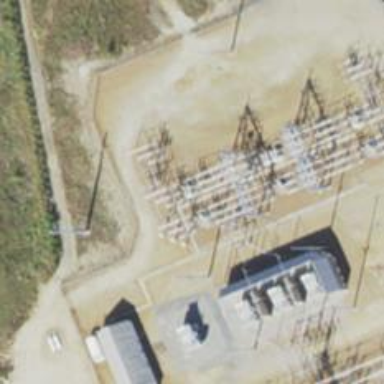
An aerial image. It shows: Switch used for power control.